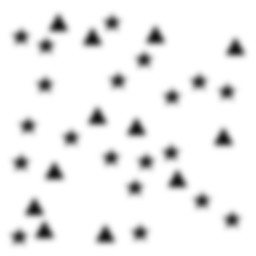
Squares: 0
Triangles: 12
Stars: 20
Total shapes: 32